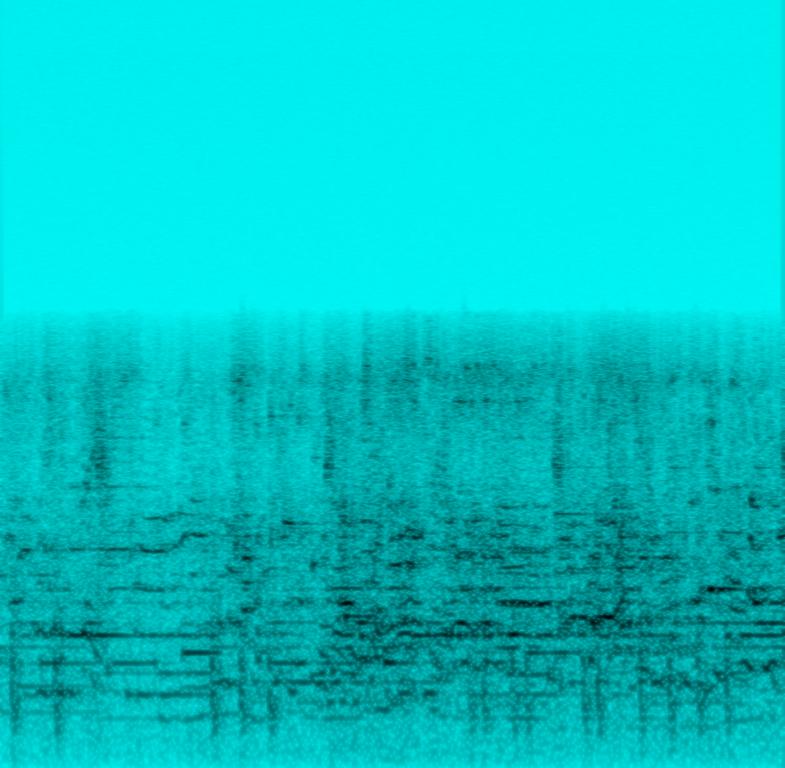
A low fidelity recording of a gospel choir with group vocals, a female singer, a male rapper, piano, a busy kick pattern, finger snaps and a slow tempo. The mood is hopeful and spiritual.